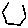
Label: hexagon